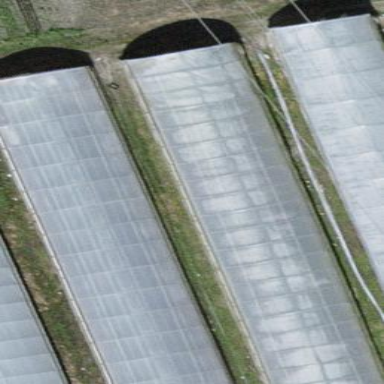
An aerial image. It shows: Greenhouse.